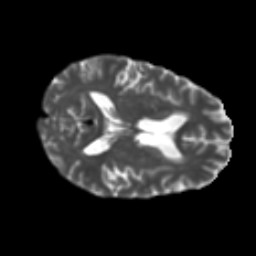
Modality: T2w
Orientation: axial
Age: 58
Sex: female
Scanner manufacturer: ge
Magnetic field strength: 3 T
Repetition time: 7.8 s
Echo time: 0.0613 s